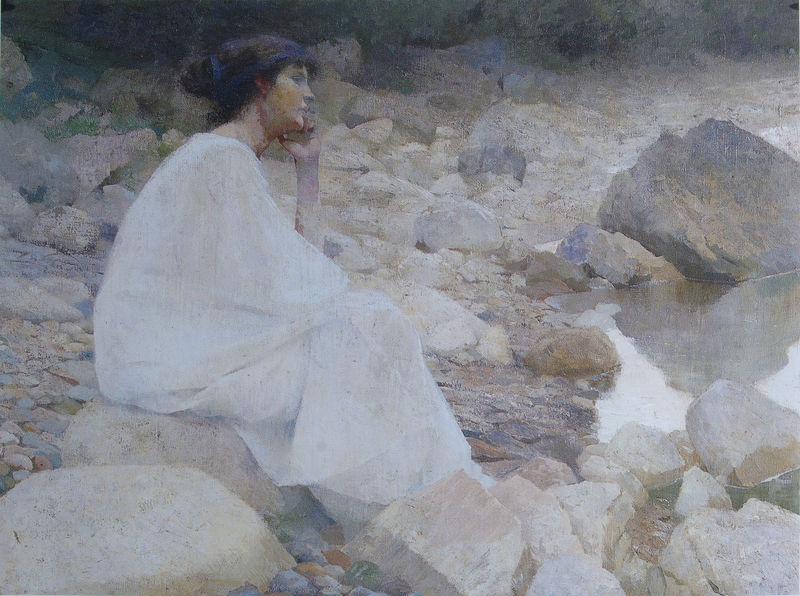
Titel: Am Strande des Meeres
Künstler: Raphael Schuster-Woldan
Standort: Augsburg
Institution: Bayerische Staatsgemäldesammlungen, Staatsgalerie
Schlagwörter: felsen, hand, meer, wasser, weiß, mädchen, see, sitzen, ufer, frau, grau, hell, kleid, profil, blick, symbolismus, steine, trauer, einsamkeit, ferne, natur, weite, einsam, gewässer, sitzend, kinn, seitlich, leer, dampf, sitzt, melancholie, melancholisch, allein, nachdenklich, verträumt, warten, aufstützen, denken, kiesel, fern, traum, wartend, sehnsucht, aufgestützt, iphigenie, schwarzhaarig, flesen, melancholiegestus, sehnsüchtig, wartet